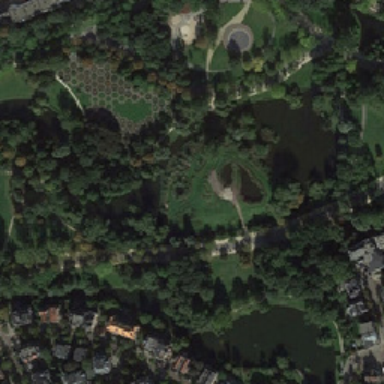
Look the park is green .